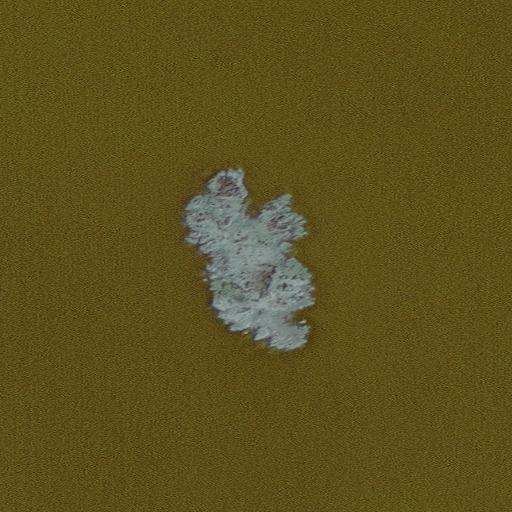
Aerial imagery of bar in Alaska named Cohen Reef containing only unknown